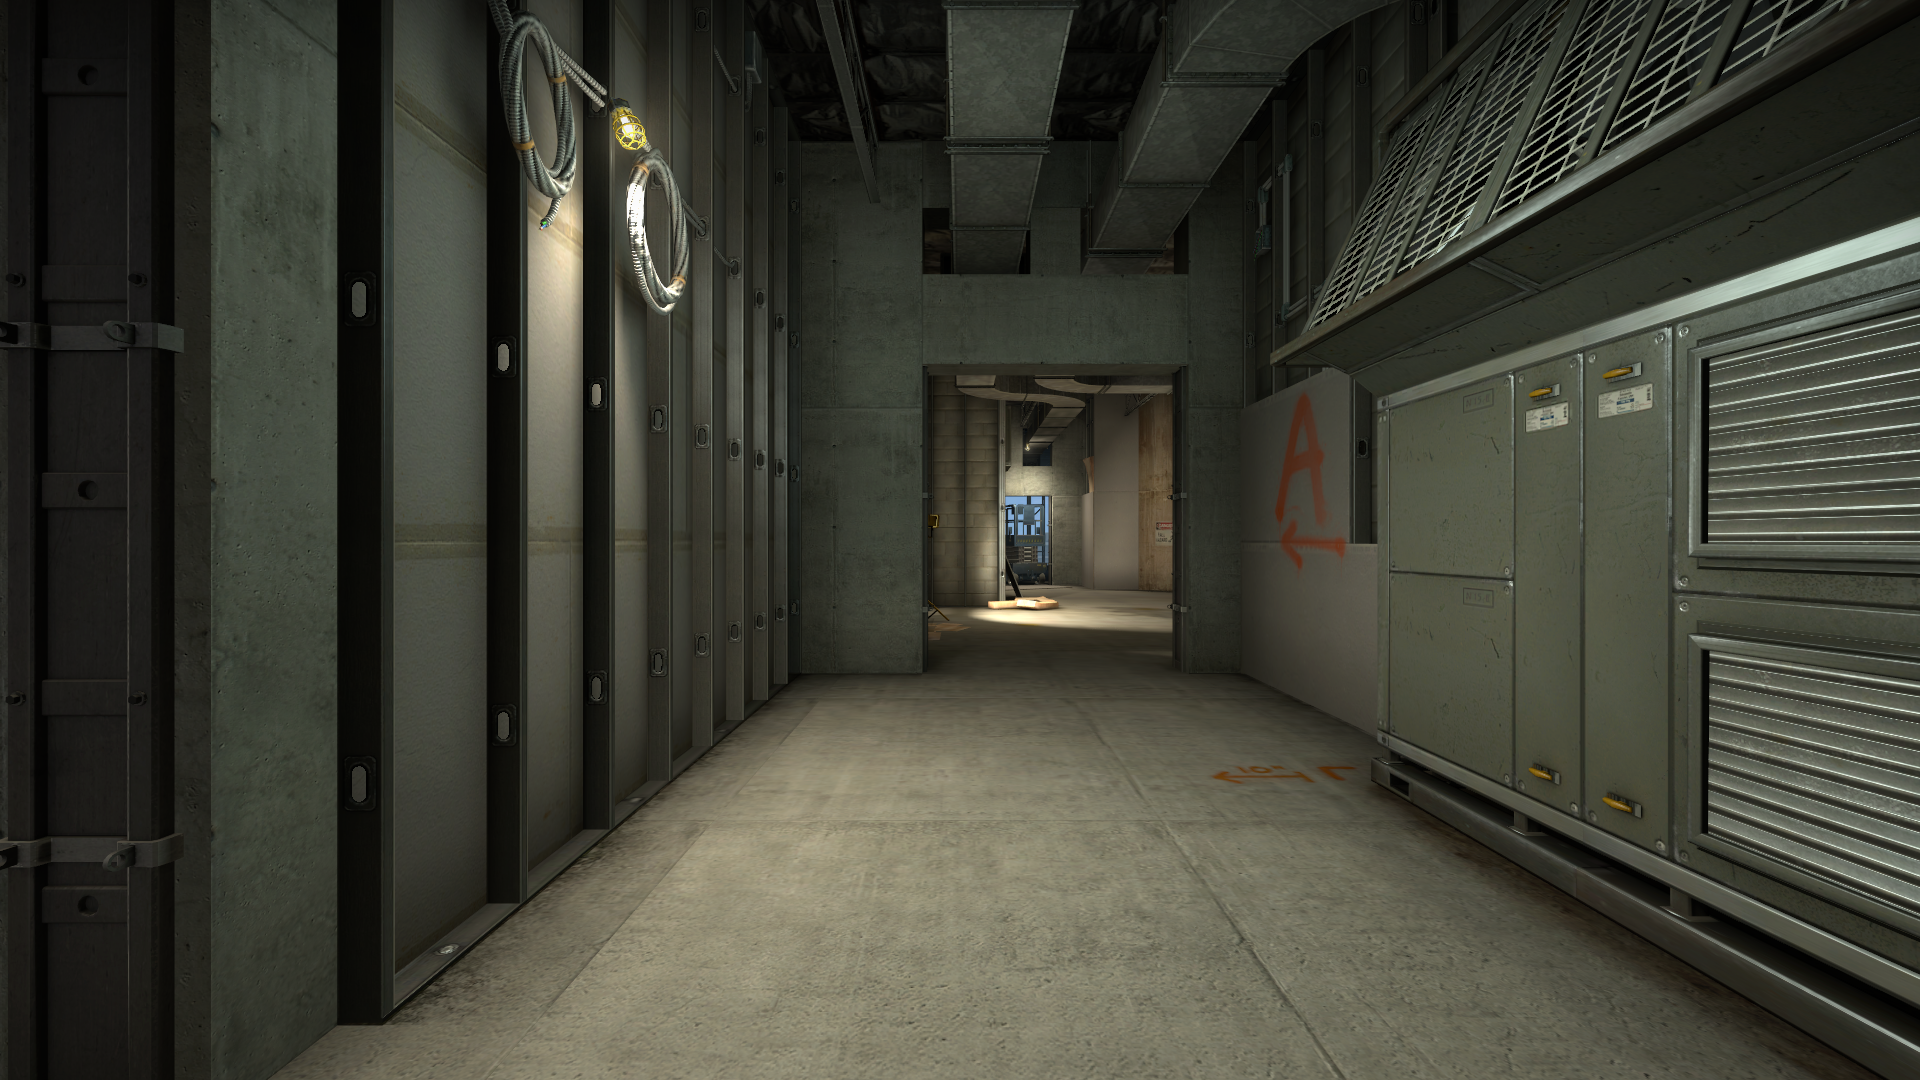
Map: de_vertigo